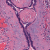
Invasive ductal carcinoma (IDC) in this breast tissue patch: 0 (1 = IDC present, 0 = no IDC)